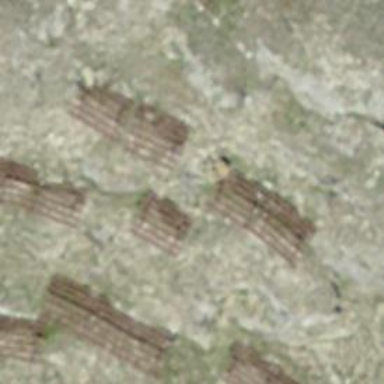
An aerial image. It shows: Snow fence.